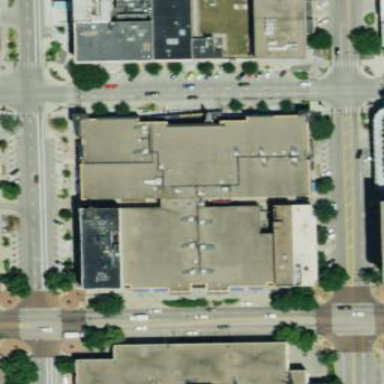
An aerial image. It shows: Cinema building.